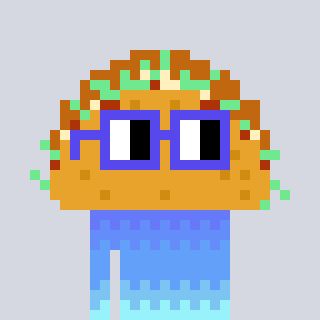
a pixel art character with square blue glasses, a taco-shaped head and a teal-colored body on a cool background